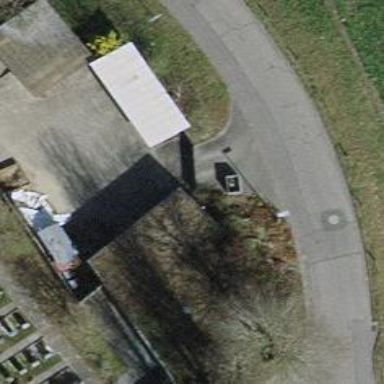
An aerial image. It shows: Gate.